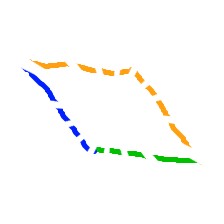
Shape: parallelogram